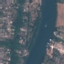
Land use / land cover class: River